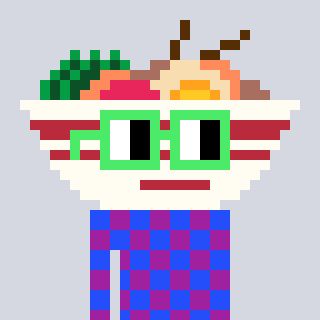
a pixel art character with square light green glasses, a noodles-shaped head and a magenta-colored body on a cool background